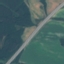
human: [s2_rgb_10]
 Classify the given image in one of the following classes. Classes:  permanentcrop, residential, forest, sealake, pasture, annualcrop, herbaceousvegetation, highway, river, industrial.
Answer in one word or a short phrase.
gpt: Highway